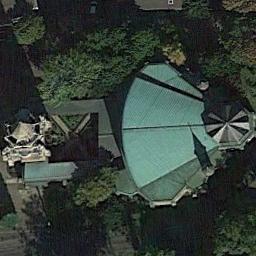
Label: church